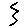
Label: zigzag